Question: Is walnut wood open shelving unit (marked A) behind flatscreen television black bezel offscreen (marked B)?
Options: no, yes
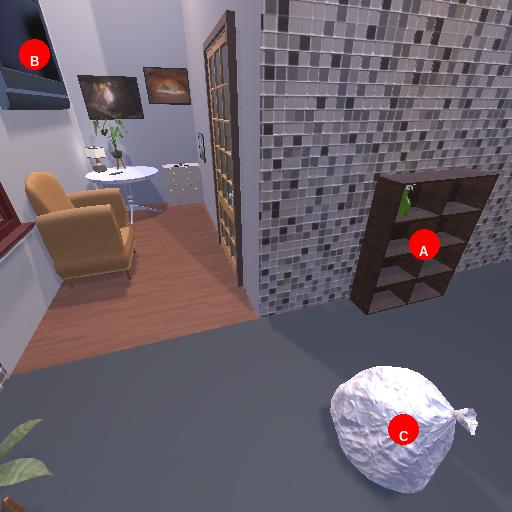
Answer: no